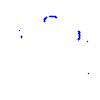
Particle: kaon